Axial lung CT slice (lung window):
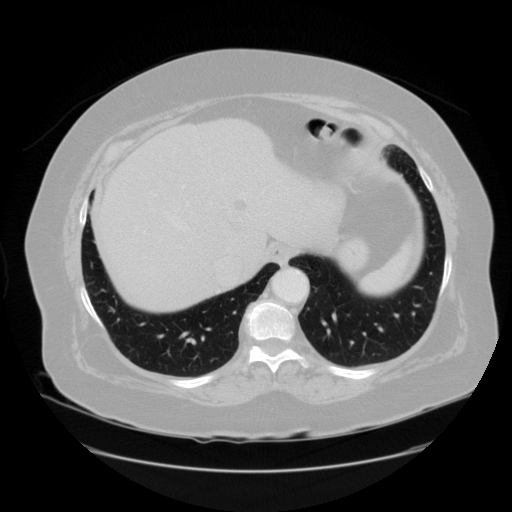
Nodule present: no